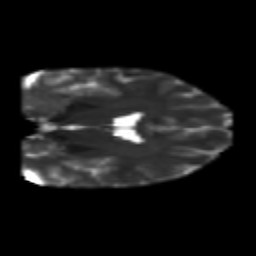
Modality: T2w
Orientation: coronal
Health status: healthy
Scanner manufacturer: philips
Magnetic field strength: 3 T
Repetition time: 6.964 s
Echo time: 0.092 s